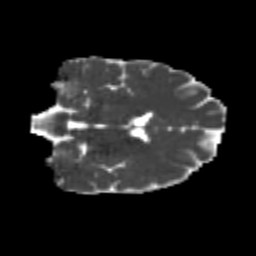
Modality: MD
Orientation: coronal
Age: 23
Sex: female
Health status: healthy
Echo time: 0.074 s